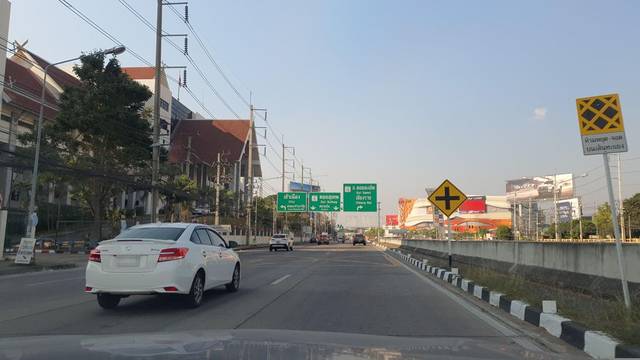
Region: Thailand
Coordinates: 18.802, 99.019